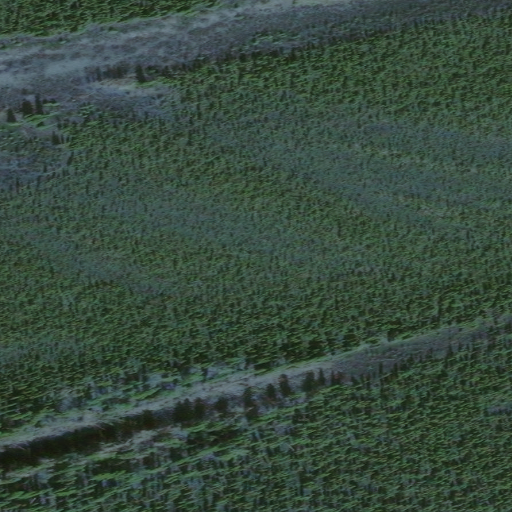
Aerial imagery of island in Alaska named Bull Island containing only unknown